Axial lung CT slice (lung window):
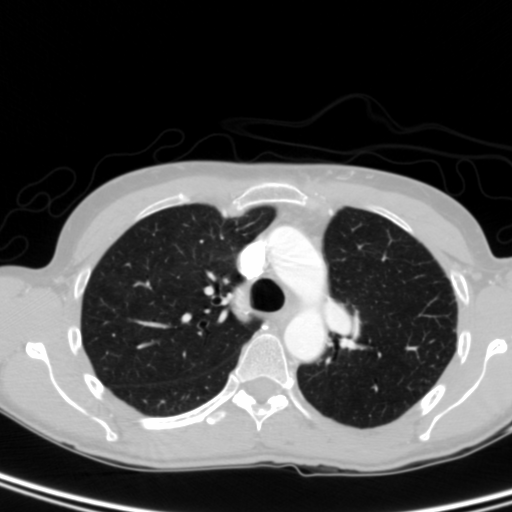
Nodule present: no